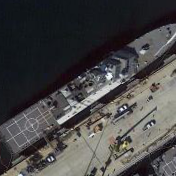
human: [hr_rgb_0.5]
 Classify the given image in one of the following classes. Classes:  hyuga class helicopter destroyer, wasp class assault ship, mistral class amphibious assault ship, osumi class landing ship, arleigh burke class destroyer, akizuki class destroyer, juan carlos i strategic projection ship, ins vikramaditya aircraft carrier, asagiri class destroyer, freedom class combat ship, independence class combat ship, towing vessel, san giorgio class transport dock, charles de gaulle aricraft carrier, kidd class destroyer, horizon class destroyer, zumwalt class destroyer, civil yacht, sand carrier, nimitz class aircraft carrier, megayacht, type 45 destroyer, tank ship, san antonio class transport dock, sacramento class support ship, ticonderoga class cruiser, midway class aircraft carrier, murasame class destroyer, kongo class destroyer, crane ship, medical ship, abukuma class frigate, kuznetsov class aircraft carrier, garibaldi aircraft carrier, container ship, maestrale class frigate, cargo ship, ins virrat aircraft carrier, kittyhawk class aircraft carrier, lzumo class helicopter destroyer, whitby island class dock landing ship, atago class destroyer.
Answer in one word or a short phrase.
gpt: Freedom class combat ship